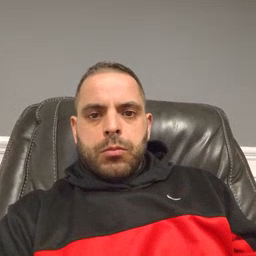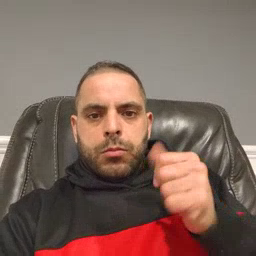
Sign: fast